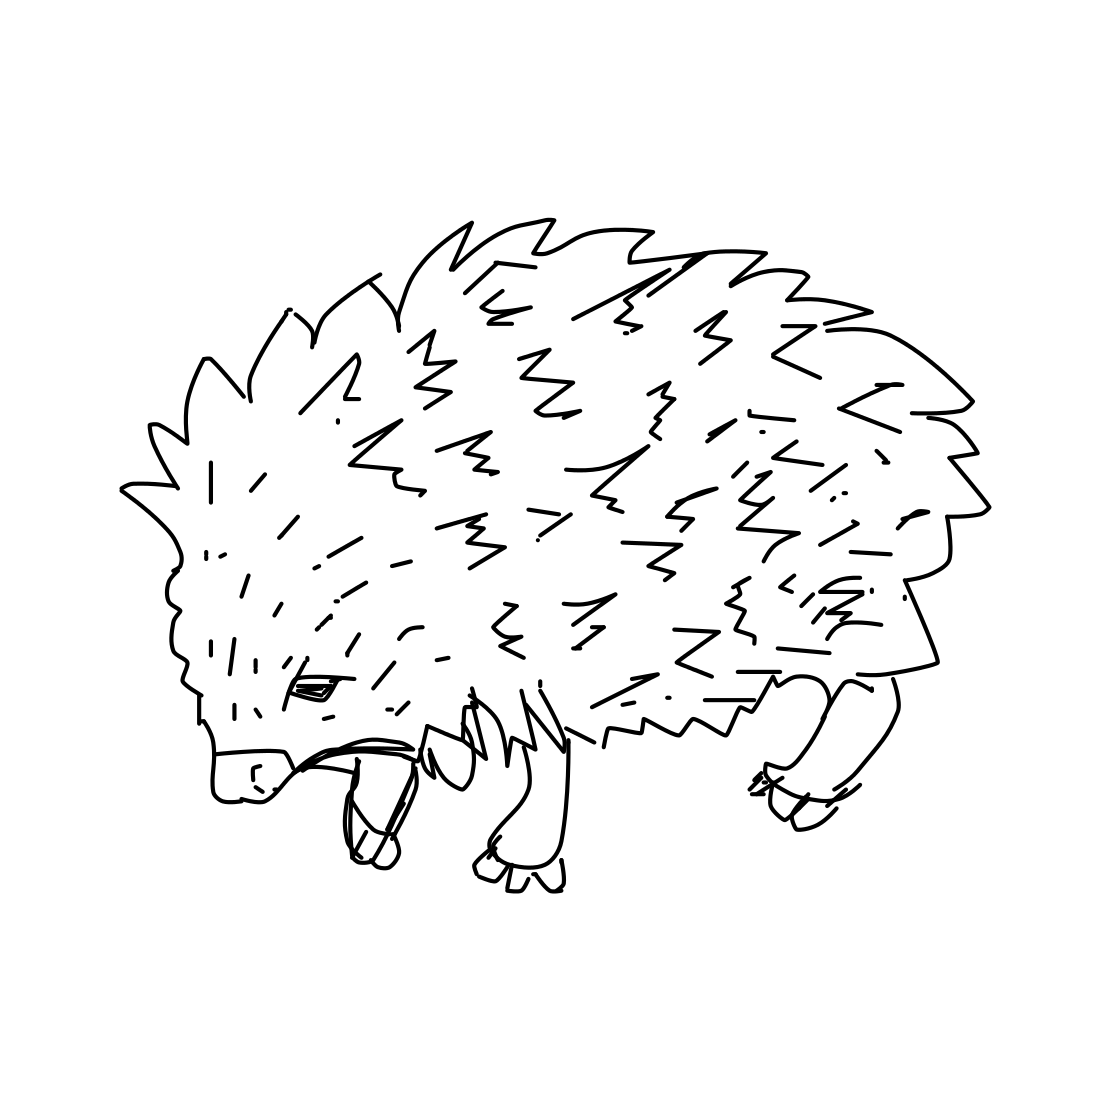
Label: hedgehog